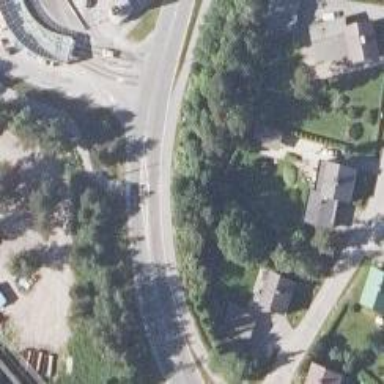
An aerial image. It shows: Asphalt cycleway with marked crossing for pedestrians.